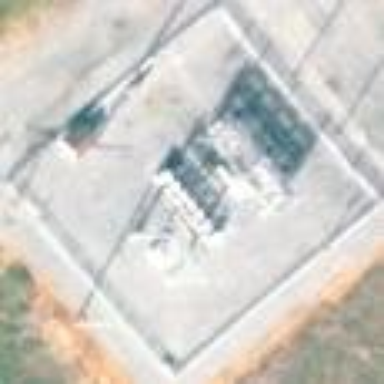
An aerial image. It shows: Distribution power substation secured by fence.